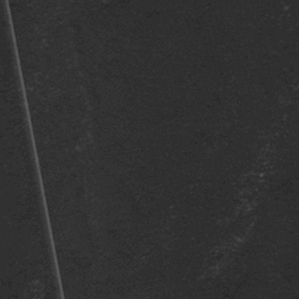
Label: frost